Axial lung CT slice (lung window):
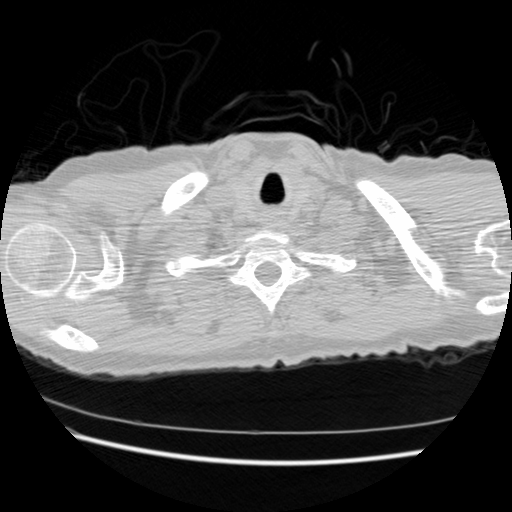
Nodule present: no